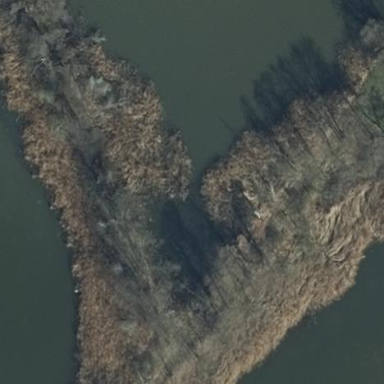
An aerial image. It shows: Reedbed in wetland area.